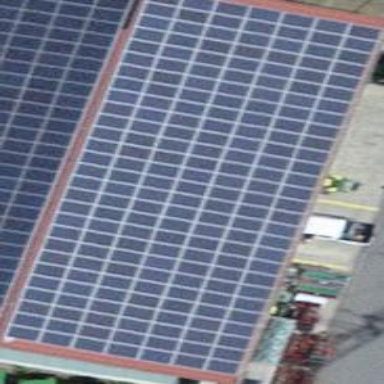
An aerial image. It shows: Solar power generator with photovoltaic panels.